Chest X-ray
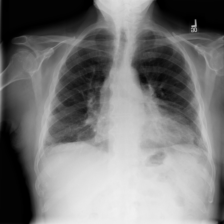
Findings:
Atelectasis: negative
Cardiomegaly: positive
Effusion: negative
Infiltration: negative
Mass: negative
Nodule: negative
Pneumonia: negative
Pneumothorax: negative
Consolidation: negative
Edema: negative
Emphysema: negative
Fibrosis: negative
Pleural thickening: negative
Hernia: negative